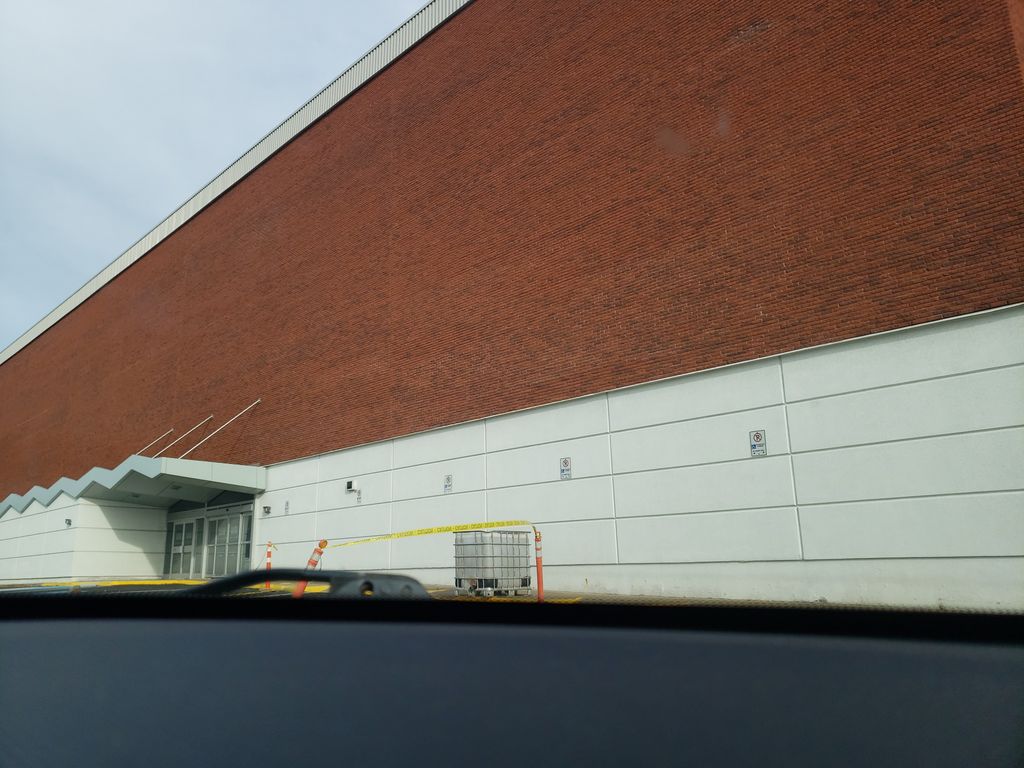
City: halifax